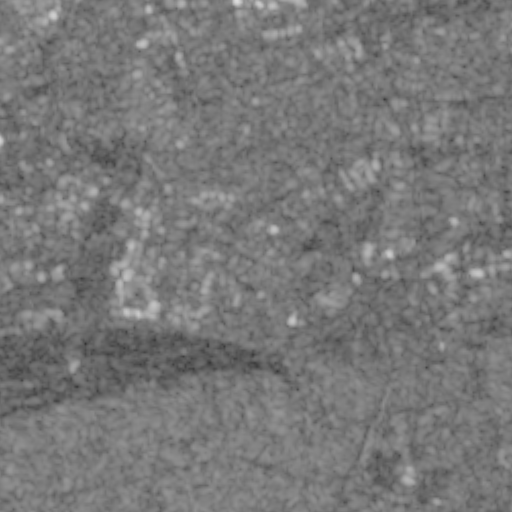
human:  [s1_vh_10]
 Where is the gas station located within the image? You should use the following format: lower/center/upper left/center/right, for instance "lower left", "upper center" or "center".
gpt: The gas station is located in the upper right of the image.
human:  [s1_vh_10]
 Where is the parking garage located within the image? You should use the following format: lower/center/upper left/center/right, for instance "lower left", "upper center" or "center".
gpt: The parking garage is located in the upper left of the image.
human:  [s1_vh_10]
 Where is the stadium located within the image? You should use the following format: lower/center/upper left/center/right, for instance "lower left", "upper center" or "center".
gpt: The stadium is located in the upper center of the image.
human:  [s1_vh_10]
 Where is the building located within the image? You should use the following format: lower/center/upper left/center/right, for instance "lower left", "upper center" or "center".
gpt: There is no building in the image.

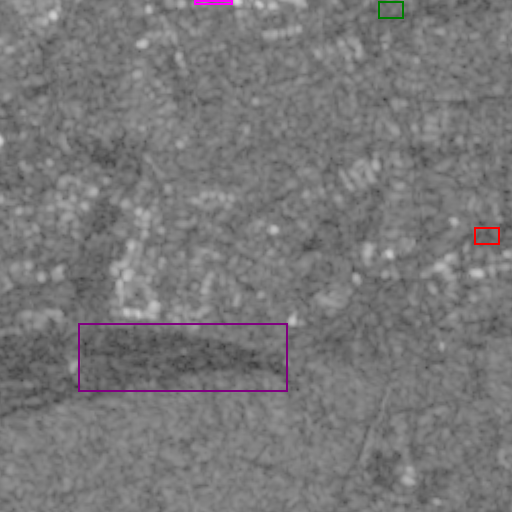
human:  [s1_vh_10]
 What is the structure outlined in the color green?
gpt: The structure outlined in green is a gas station.
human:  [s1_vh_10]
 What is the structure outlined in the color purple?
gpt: The structure outlined in purple is a park.
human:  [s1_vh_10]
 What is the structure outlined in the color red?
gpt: The structure outlined in red is a parking lot.
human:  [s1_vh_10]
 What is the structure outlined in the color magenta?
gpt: The structure outlined in magenta is a stadium.
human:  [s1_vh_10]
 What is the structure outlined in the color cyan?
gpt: There is no cyan outline.